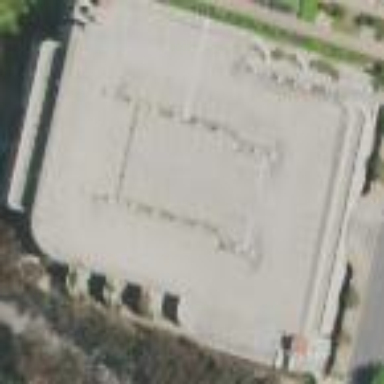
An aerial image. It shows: Multi-storey parking building.